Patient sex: M
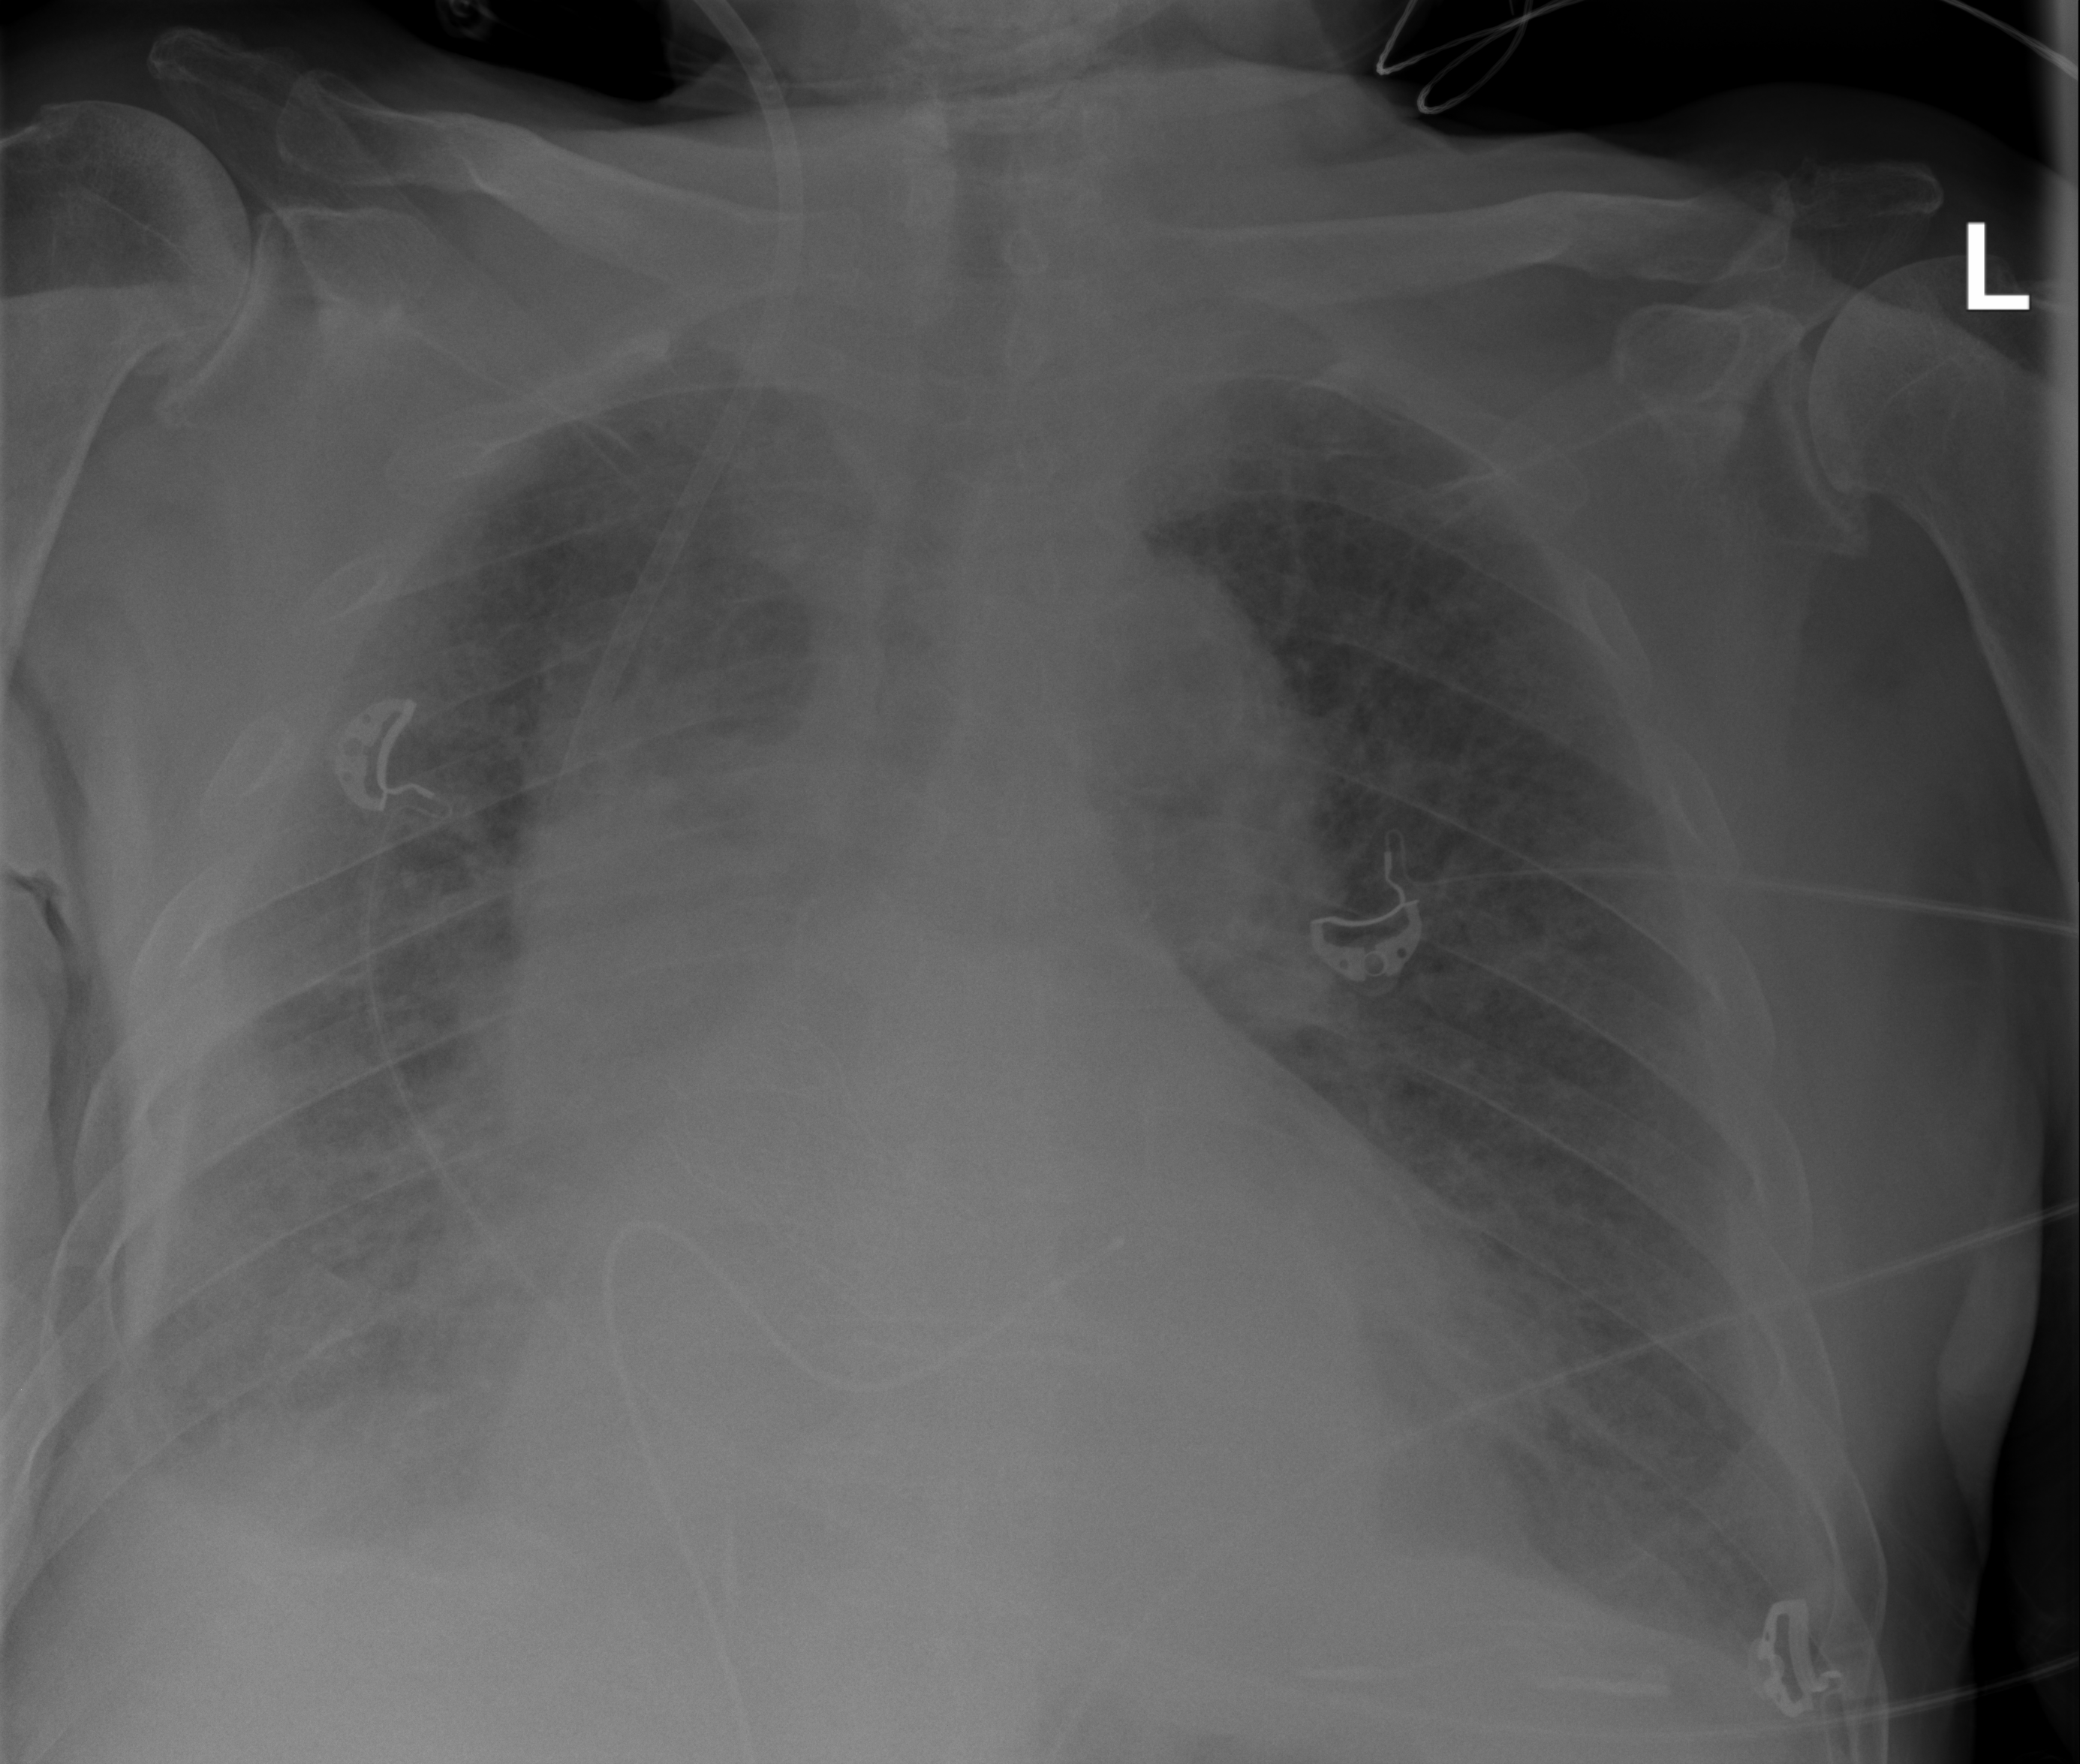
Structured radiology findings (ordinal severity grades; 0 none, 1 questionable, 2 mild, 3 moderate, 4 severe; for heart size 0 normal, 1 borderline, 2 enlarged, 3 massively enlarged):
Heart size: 2
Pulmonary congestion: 3
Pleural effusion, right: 2
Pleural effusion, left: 1
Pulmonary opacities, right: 3
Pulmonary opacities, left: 3
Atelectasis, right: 2
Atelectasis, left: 2